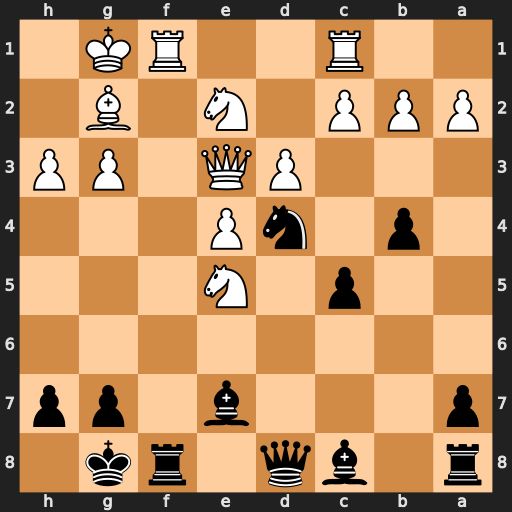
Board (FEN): r1bq1rk1/p3b1pp/8/2p1N3/1p1nP3/3PQ1PP/PPP1N1B1/2R2RK1
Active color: b
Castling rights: -
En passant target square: -
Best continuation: Nxe2+ Qxe2 Qd4+